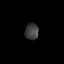
Tissue: lung
Cell type: Epithelial cells
Senescence score: 0.2314
Nuclear area (px): 222
Mean DAPI intensity: 61.459